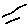
Label: line